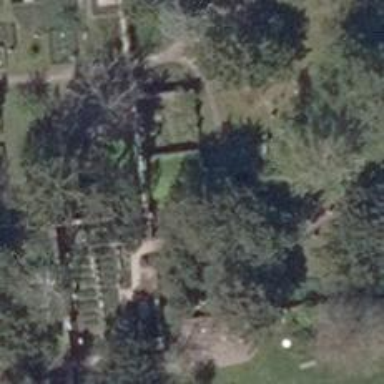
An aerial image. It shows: Tomb in historic cemetery.